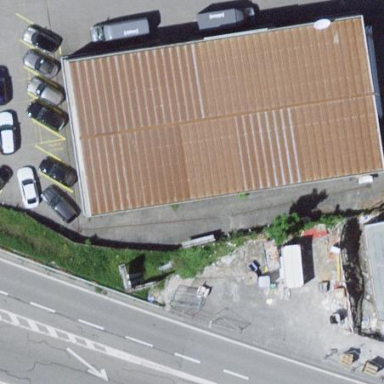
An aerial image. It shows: Commercial building.